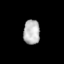
Tissue: lung
Cell type: Epithelial cells
Senescence score: 0.1556
Nuclear area (px): 396
Mean DAPI intensity: 184.253